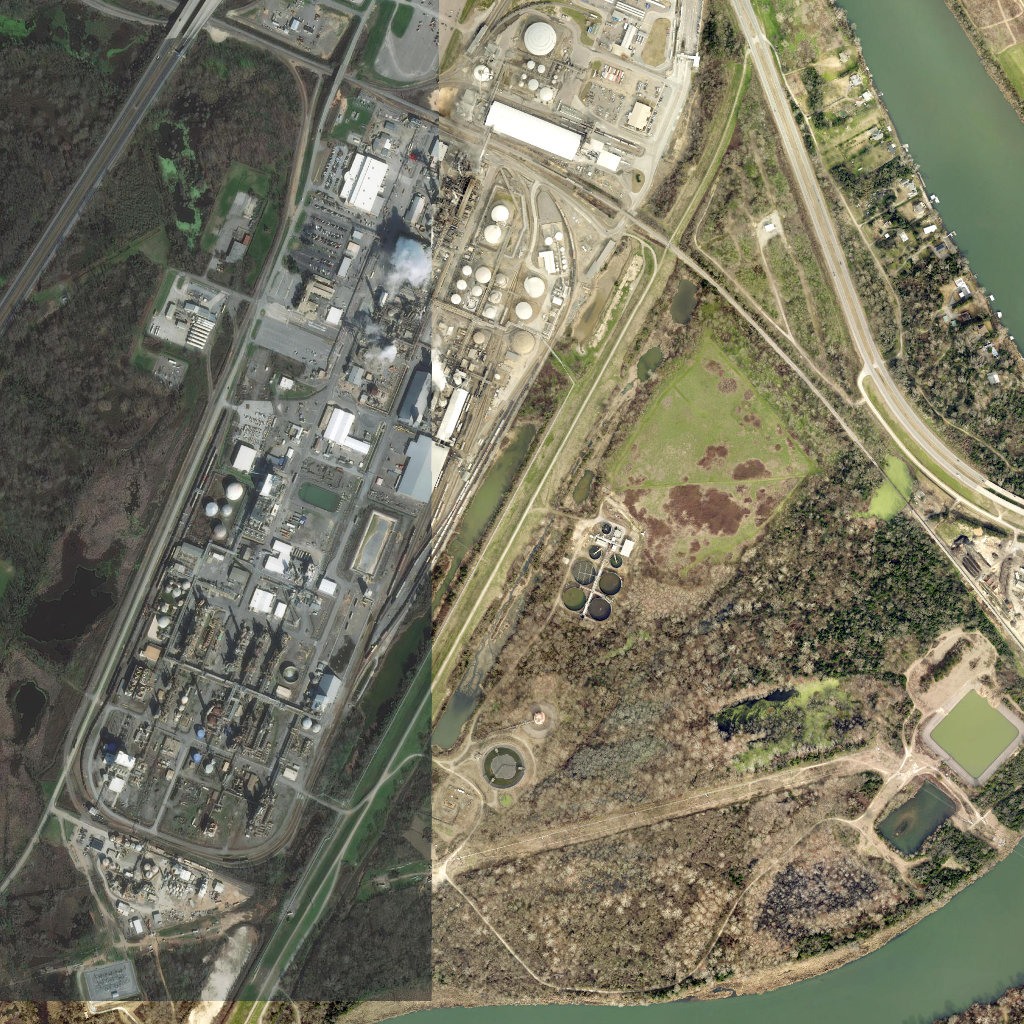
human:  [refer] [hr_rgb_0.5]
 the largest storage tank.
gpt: <box>[[49, 32, 52, 34, 0]]</box>

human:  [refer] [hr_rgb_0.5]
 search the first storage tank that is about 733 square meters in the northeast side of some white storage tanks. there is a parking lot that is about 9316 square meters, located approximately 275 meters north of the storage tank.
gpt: <box>[[21, 47, 23, 49, 0]]</box>